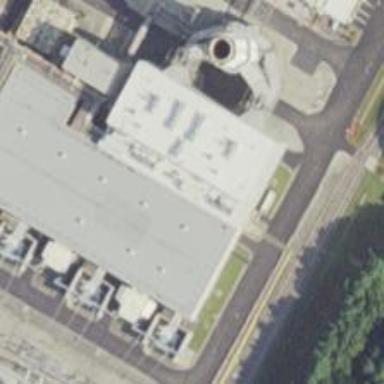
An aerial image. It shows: Gas turbine generator.